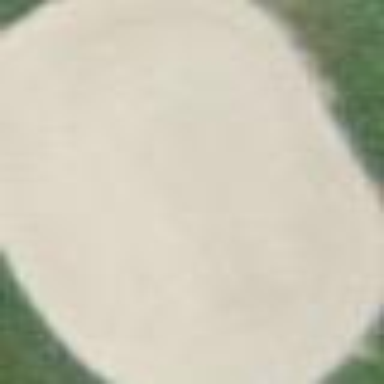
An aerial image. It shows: Sandy area on golf course.